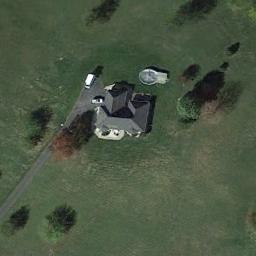
Label: residential